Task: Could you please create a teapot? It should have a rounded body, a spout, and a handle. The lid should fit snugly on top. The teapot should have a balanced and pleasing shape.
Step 74:
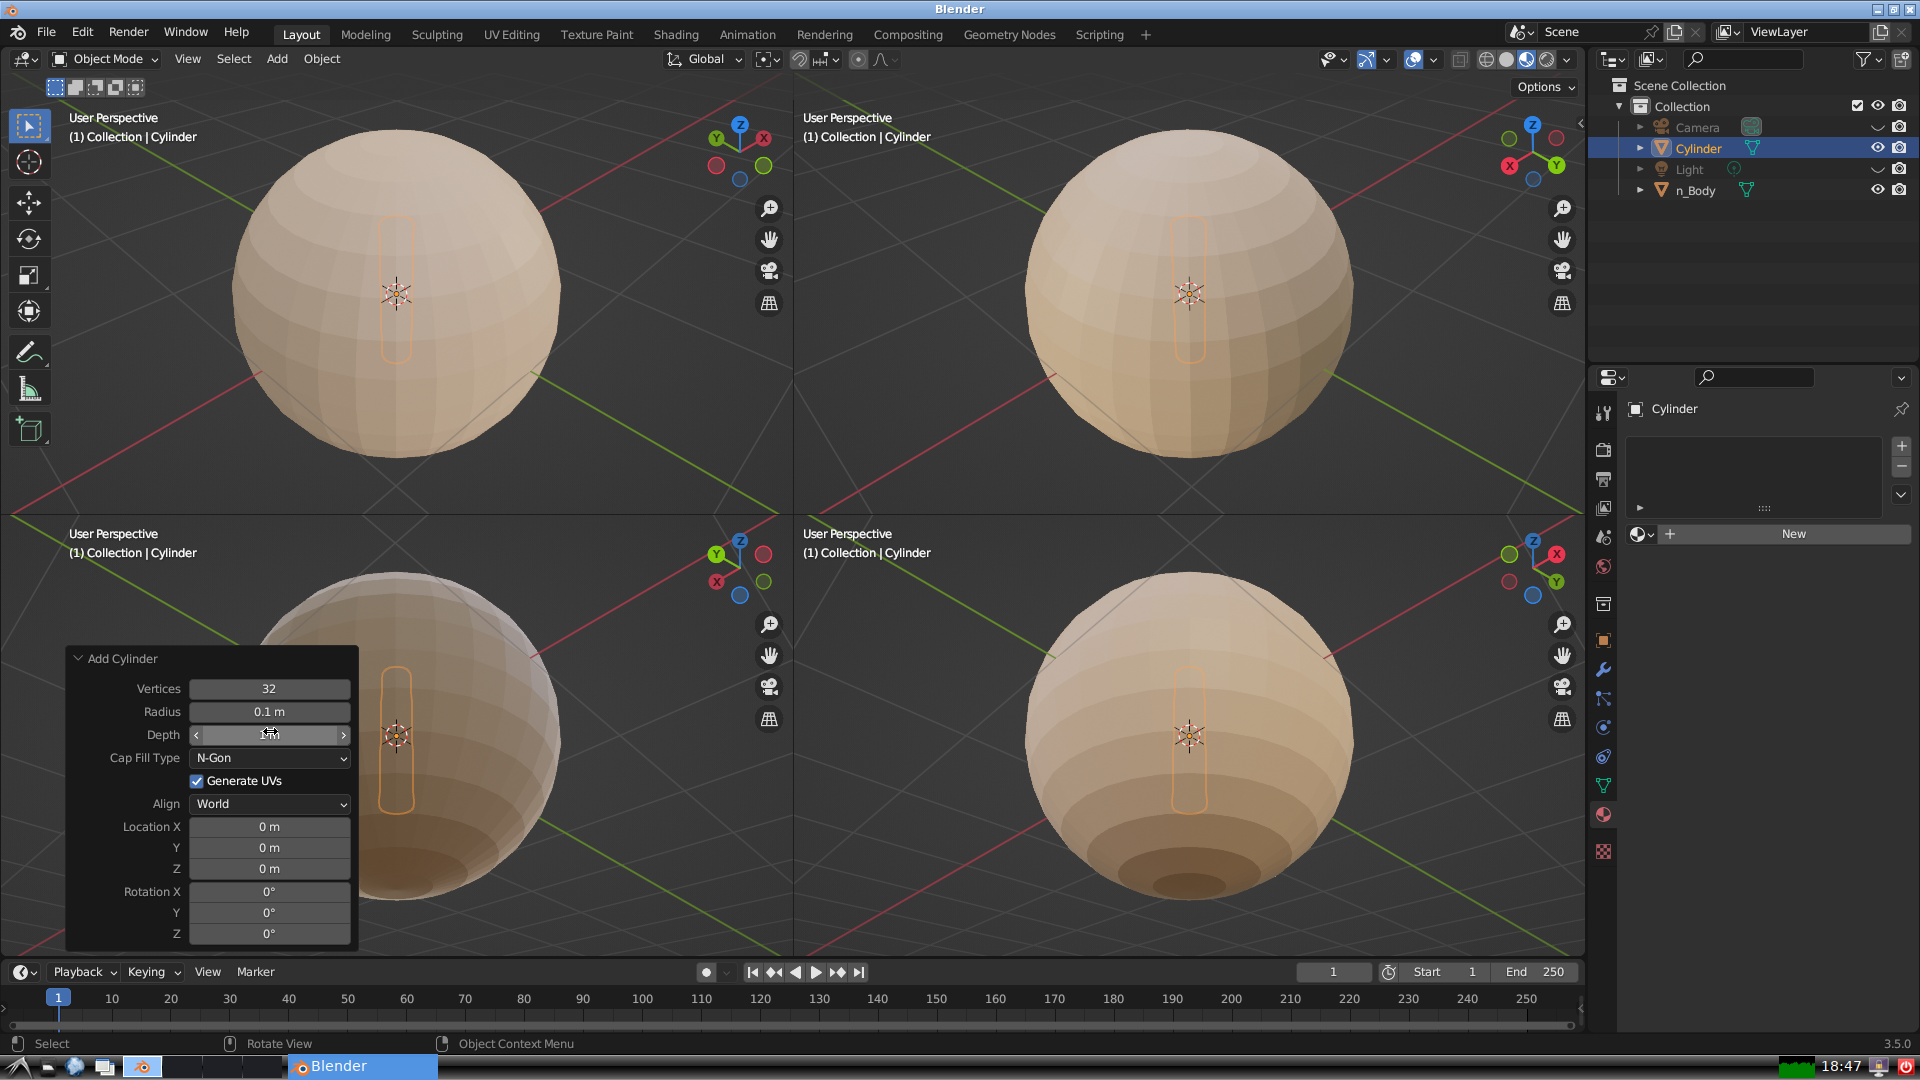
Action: {"mouse_move": [270, 824]}